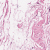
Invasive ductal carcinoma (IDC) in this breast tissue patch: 0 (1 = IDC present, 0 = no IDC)